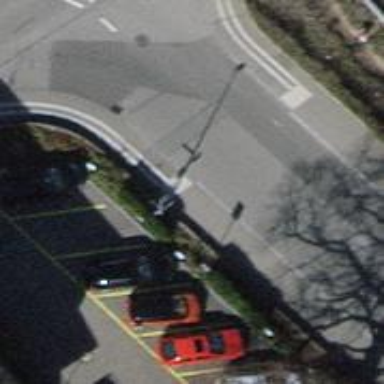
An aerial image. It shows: Kerb barrier.